Field crop: maize
Growth stage: 2
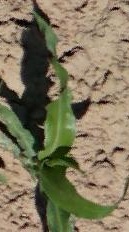
Species: maize